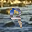
Label: 9